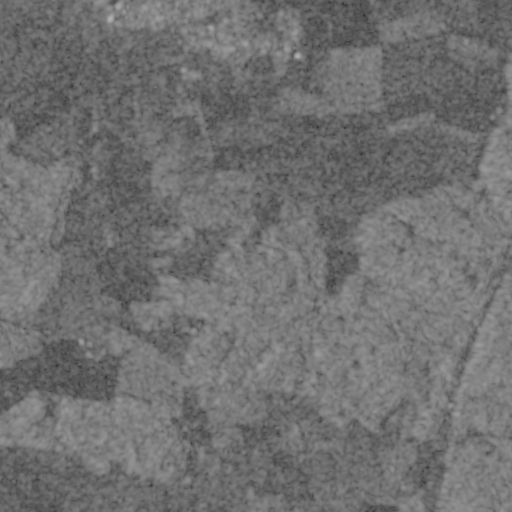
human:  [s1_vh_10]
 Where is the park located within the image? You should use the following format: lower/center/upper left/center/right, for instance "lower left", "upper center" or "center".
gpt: The park is located in the upper center of the image.
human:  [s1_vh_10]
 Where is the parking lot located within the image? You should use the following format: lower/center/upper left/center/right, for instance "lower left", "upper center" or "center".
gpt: The parking lot is located in the upper left of the image.
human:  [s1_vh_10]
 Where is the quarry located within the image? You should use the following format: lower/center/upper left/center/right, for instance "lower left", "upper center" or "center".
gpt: The quarry is located in the center left of the image.
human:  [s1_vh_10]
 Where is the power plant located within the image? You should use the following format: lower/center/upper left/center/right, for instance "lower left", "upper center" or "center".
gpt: There is no power plant in the image.

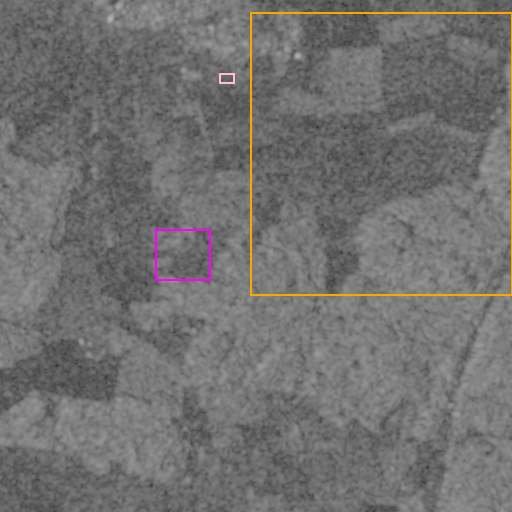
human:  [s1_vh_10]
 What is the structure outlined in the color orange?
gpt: The structure outlined in orange is a crop field.
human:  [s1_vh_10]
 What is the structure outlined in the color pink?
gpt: The structure outlined in pink is a park.
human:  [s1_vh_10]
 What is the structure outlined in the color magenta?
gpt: The structure outlined in magenta is a quarry.
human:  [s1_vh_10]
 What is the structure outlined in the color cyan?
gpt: There is no cyan outline.